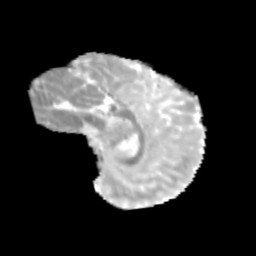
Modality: MD
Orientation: sagittal
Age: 9
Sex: male
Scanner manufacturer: siemens
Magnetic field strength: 3 T
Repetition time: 3.8 s
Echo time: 0.07 s